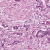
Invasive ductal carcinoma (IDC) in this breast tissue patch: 1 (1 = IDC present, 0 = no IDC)